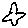
Label: star